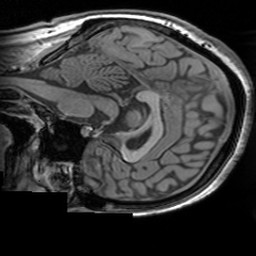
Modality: T1w
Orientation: sagittal
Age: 25
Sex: female
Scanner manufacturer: siemens
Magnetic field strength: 3 T
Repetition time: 1.63 s
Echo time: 0.00311 s